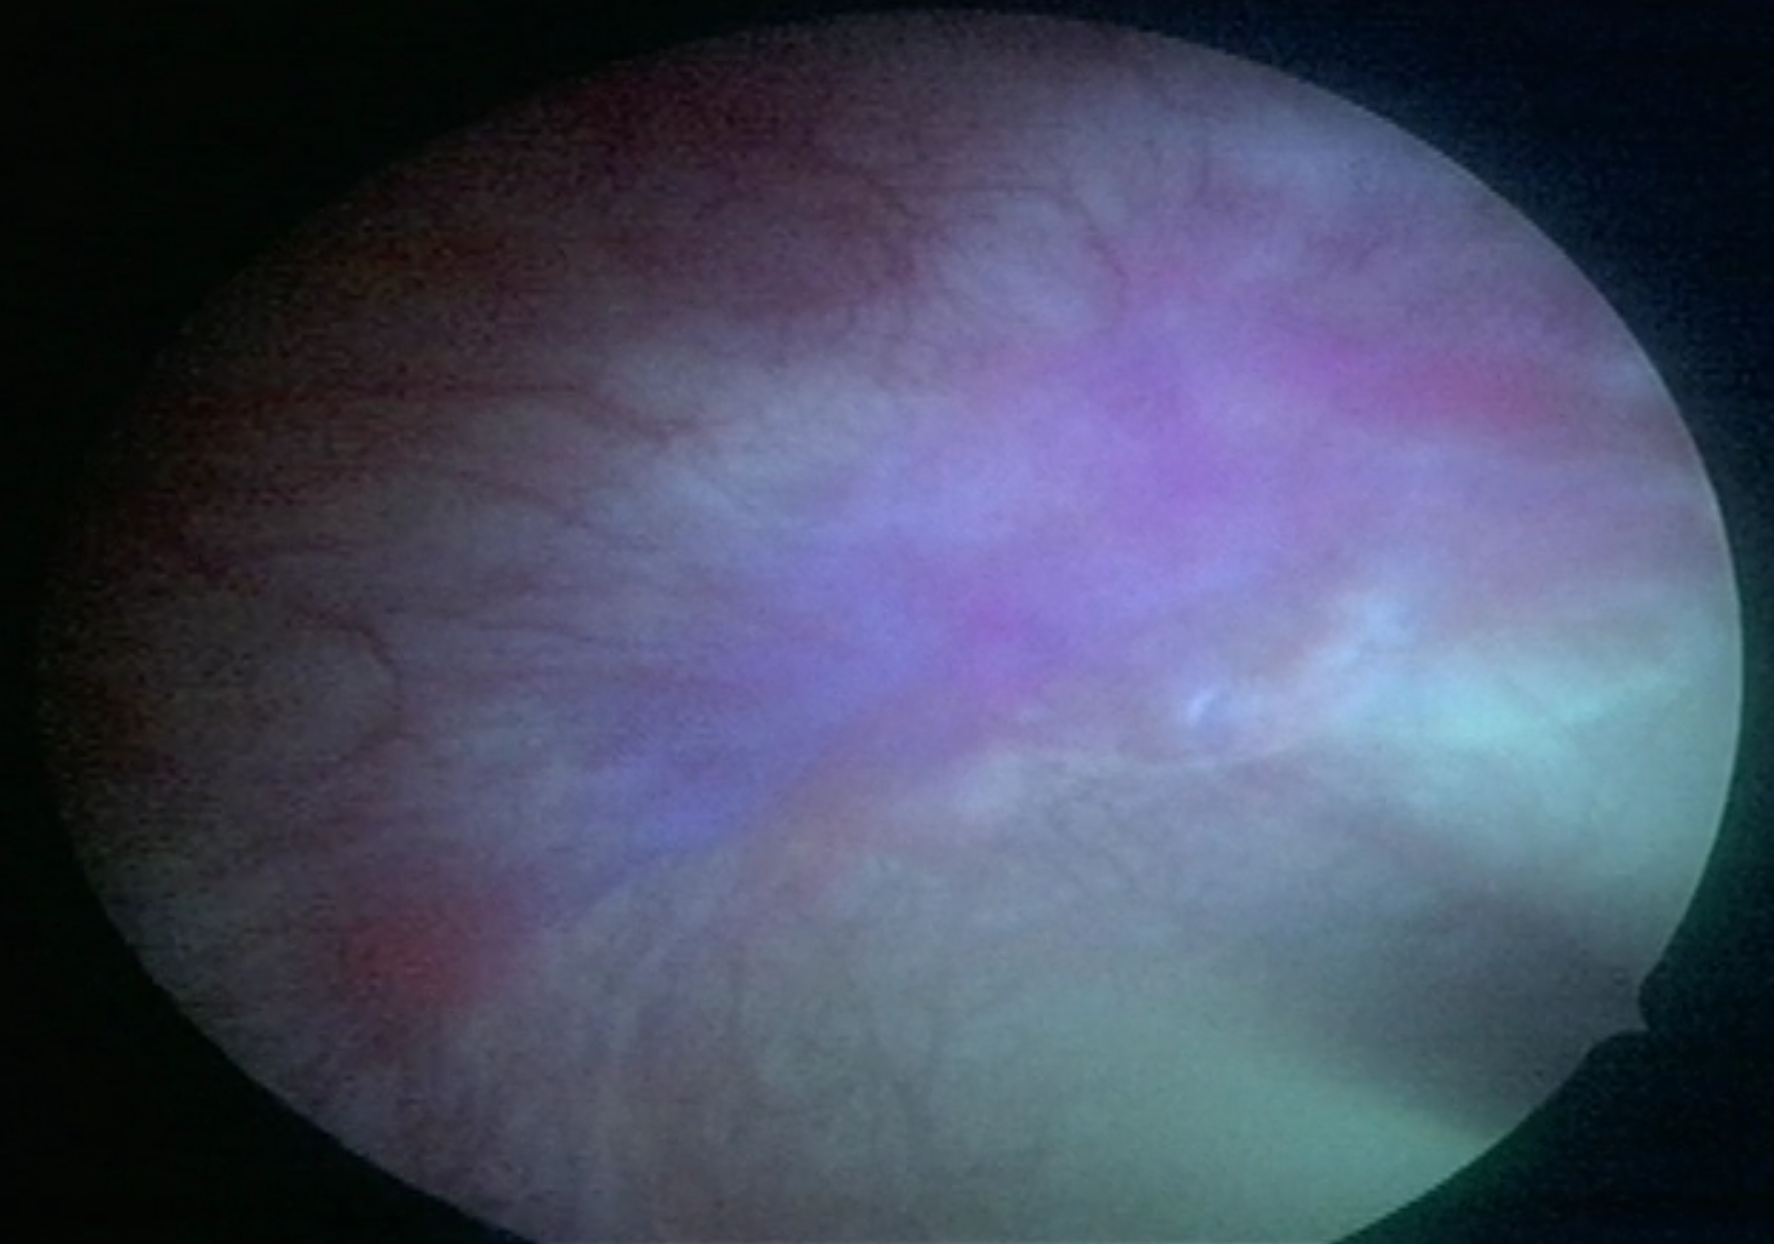
Modality: BLC
Class: Non-malignant
Subclass: BenignNOS
Lesion: L1
Morphology: Non-papillary
Bladder cancer association: No